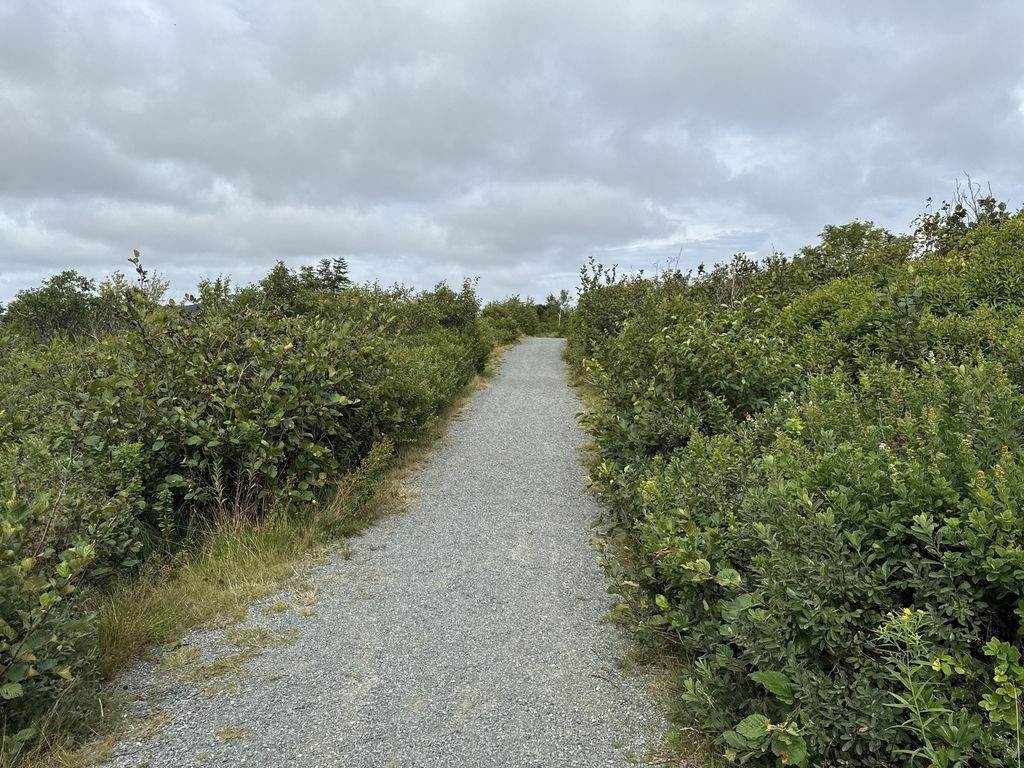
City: st_johns